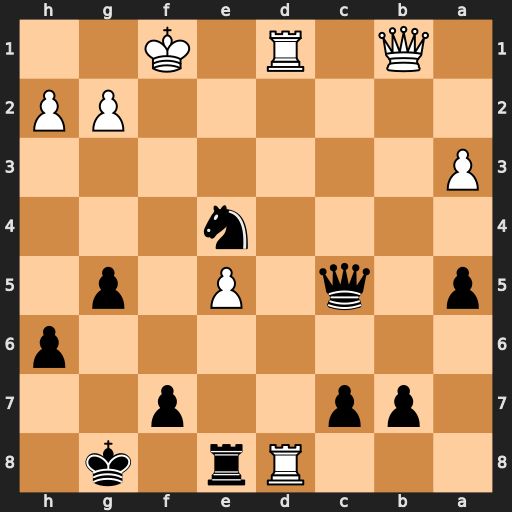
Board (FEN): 3Rr1k1/1pp2p2/7p/p1q1P1p1/4n3/P7/6PP/1Q1R1K2
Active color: b
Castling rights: -
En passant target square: -
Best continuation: Qf2#